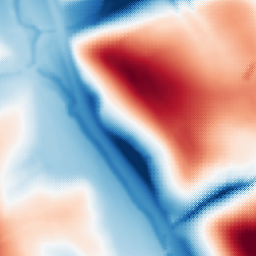
Category: multiscale
Decomposition family: dog
Decomposition parameters: sigma_low: 2
sigma_high: 50
Upsampling method: regularized
Upsampling parameters: scale: 4
lambda_reg: 0.1
Upsampling scale: 4